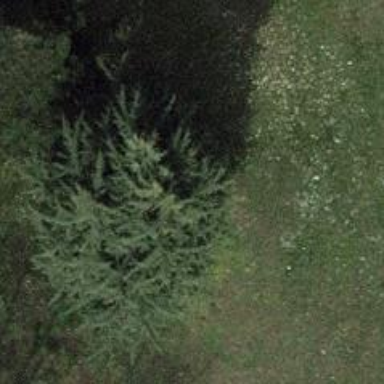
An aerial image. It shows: Evergreen needle-leaved tree.